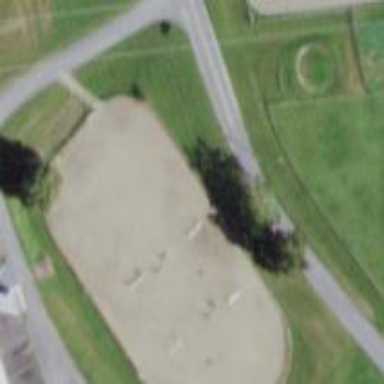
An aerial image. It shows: Equestrian pitch for leisure land sports.